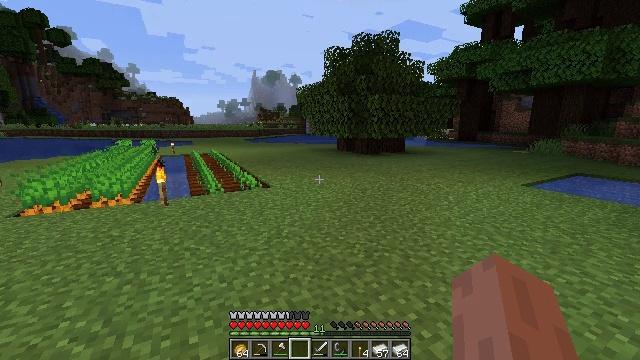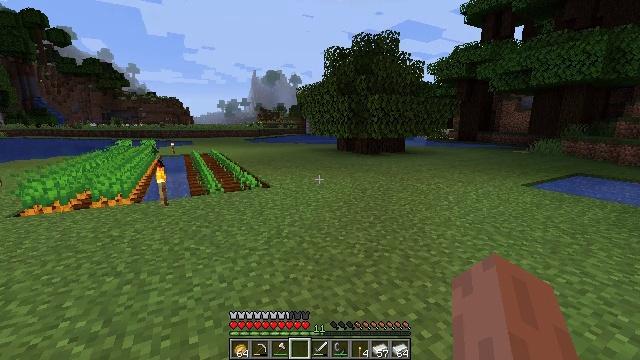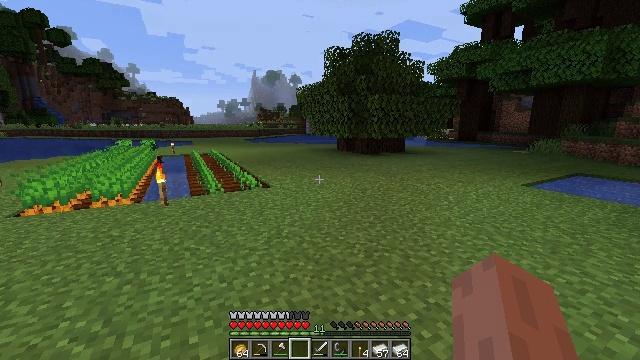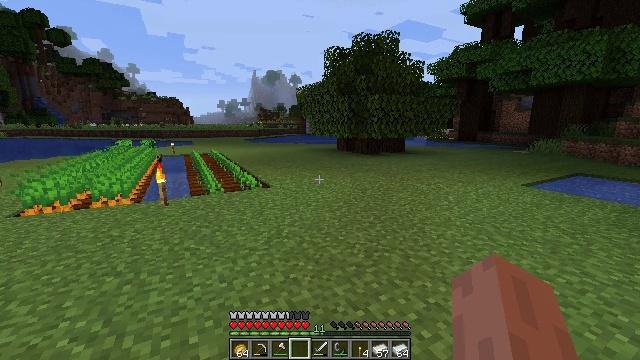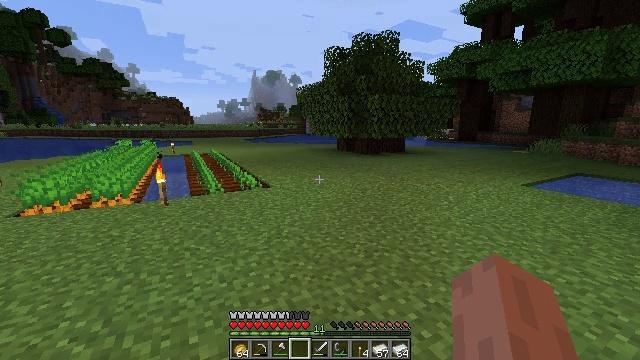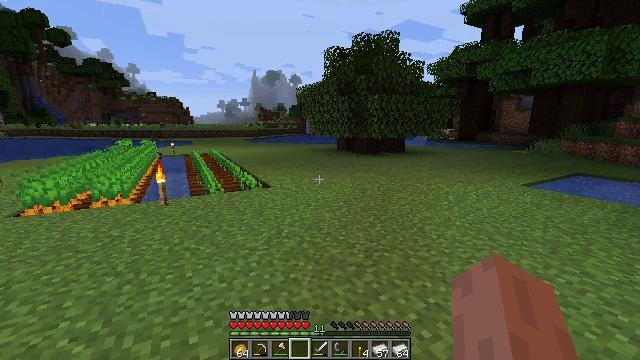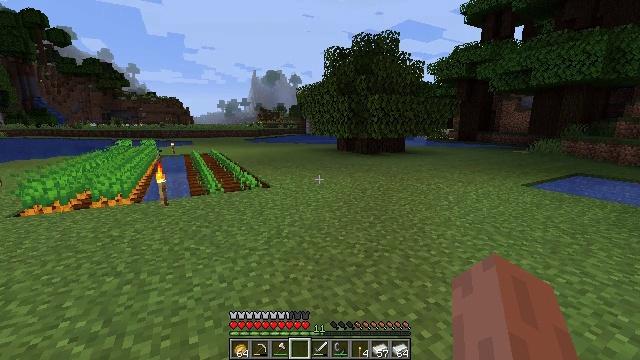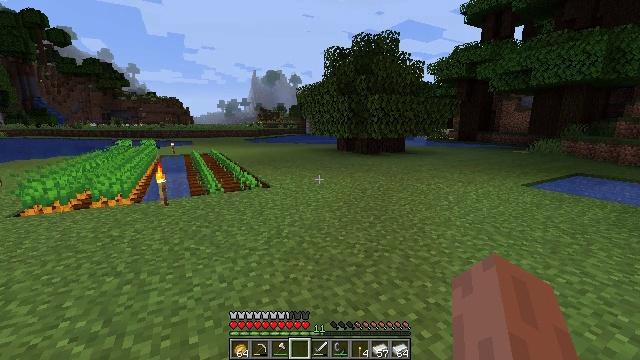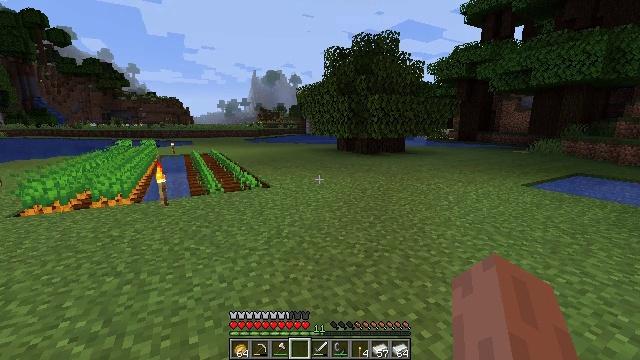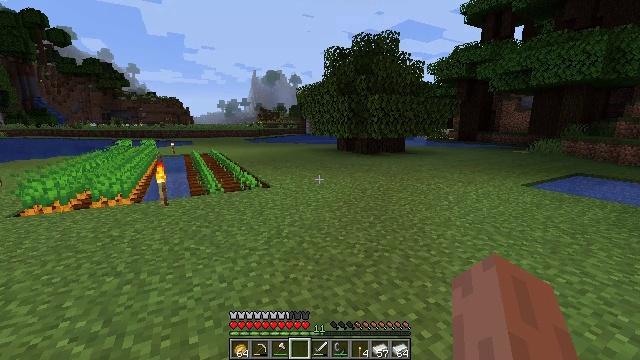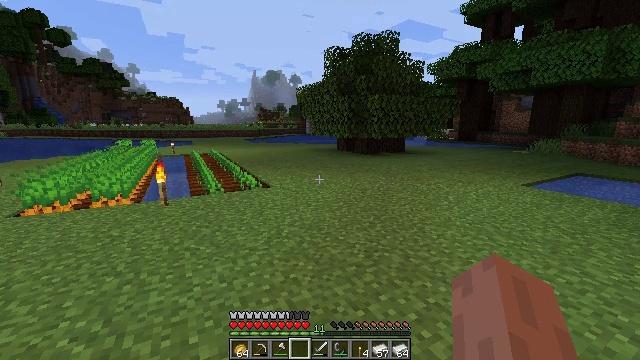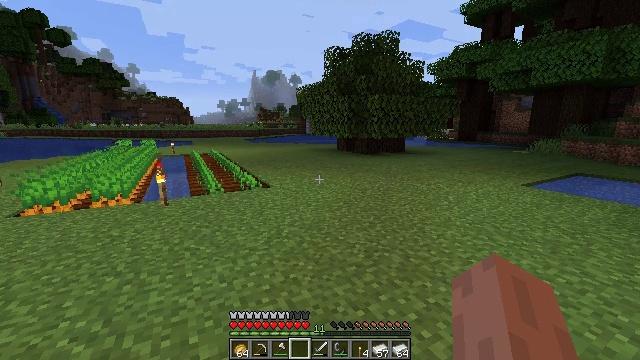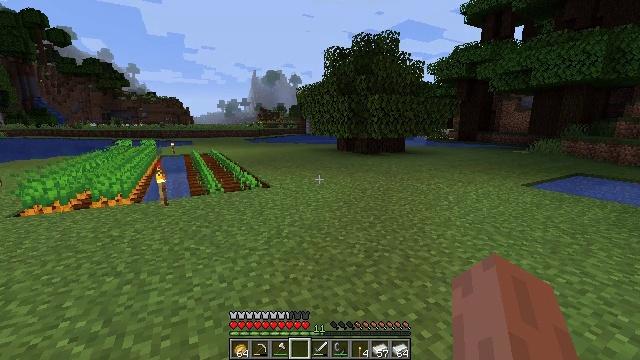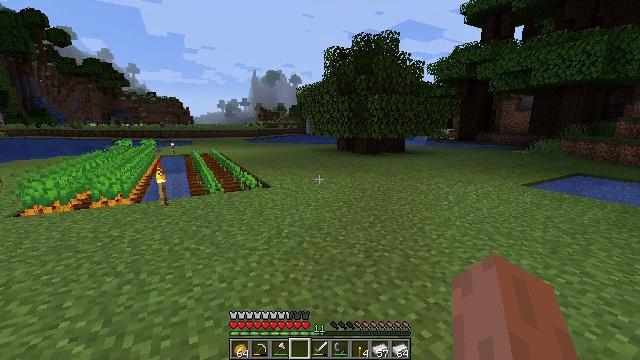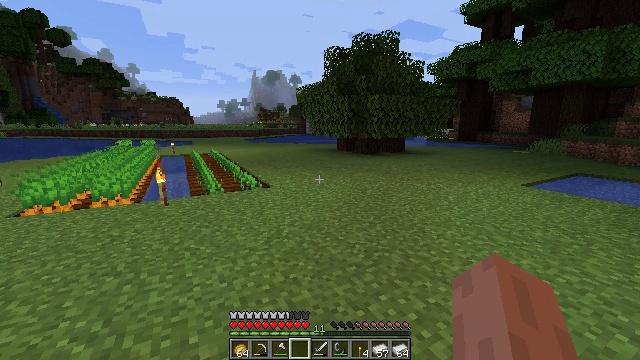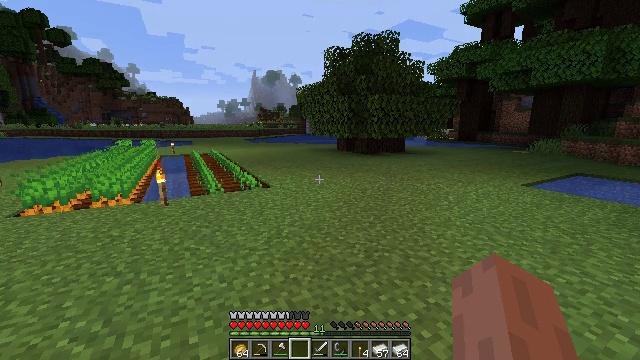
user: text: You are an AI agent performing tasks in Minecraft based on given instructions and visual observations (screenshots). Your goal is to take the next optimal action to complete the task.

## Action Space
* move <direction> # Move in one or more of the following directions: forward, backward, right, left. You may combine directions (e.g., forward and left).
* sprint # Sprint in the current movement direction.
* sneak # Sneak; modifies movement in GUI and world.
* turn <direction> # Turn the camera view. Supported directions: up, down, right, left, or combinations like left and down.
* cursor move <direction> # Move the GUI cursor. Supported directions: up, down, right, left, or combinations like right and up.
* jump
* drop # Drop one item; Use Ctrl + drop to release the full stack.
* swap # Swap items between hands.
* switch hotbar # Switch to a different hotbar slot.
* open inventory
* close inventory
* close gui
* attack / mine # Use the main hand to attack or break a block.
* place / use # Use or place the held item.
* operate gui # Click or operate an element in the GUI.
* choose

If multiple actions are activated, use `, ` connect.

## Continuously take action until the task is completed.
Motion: motion action
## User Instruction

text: Attack the ground to gather dirt.
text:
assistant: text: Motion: no_op
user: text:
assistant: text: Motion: no_op
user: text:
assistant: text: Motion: no_op
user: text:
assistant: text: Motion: no_op
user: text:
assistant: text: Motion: no_op
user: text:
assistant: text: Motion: no_op
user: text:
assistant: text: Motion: no_op
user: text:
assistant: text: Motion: no_op
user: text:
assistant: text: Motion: no_op
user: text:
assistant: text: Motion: no_op
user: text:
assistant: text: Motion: no_op
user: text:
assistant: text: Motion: no_op
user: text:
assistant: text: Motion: no_op
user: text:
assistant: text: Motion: no_op
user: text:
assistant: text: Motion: no_op
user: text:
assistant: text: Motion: no_op
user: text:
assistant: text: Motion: no_op
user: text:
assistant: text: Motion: no_op
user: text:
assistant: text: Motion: no_op
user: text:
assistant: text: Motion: no_op
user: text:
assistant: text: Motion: no_op
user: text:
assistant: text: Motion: no_op
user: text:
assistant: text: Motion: no_op
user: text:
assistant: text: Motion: no_op
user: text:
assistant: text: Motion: no_op
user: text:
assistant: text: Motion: no_op
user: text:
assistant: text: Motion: no_op
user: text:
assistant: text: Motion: no_op
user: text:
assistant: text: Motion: no_op
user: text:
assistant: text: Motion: no_op